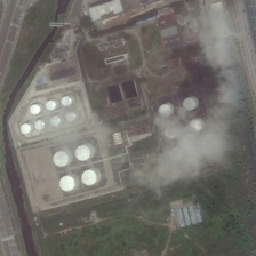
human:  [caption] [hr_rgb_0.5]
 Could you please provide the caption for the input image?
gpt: There are many reservoirs in the factory and many trees and vegetation are planted.

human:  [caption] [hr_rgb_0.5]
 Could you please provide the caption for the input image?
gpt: There are many storage tanks and many trees and vegetation in the factory.

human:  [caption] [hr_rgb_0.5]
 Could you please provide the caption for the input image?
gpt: There is a big lake in front of the huge factory.

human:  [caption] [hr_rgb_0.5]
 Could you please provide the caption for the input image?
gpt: There is a big lake in front of a huge factory.

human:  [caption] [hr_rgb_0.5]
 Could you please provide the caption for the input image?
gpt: There is a huge lake in front of a huge factory.